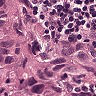
Metastatic tissue present: yes